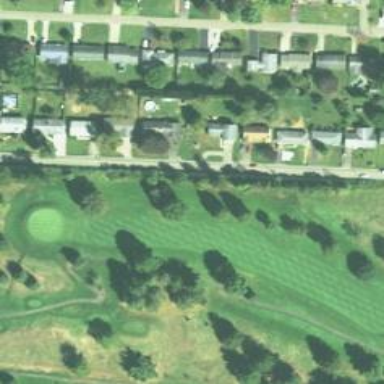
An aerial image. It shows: Rough area in golf course.